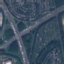
Land use / land cover: Highway